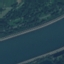
Land use / land cover class: River